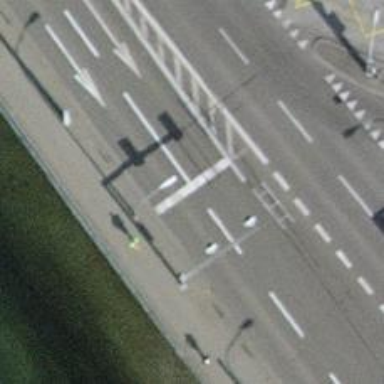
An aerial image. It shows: Road with traffic signals.